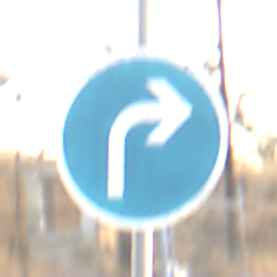
Verkehrszeichen: VorgeschriebeneFahrtrichtungRechts
Umgebung: Outdoor, RoadRail
Tageszeit: SunriseSunset
Wetter: PartlyCloudy
Licht: Natural
Jahreszeit: NotSpecified
Kontrast: LowContrast